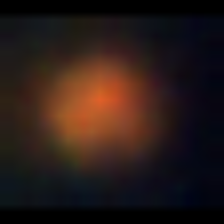
Taxon: NanoPlankton
Group: Other